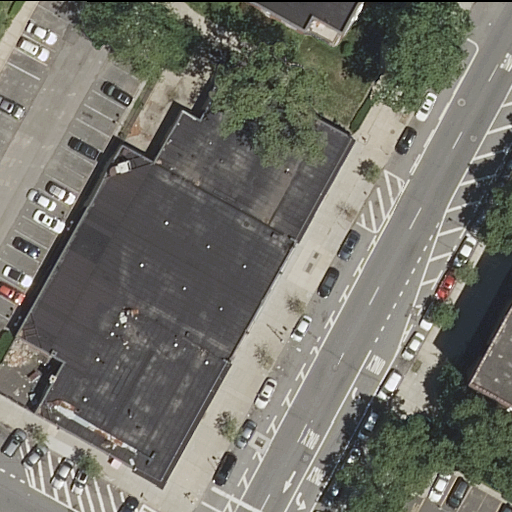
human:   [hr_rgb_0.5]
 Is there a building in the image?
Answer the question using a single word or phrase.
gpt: yes

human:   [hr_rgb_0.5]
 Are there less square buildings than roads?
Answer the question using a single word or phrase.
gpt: yes

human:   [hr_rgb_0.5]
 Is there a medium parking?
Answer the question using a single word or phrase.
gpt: yes

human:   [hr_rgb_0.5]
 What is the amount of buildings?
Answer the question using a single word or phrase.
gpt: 3

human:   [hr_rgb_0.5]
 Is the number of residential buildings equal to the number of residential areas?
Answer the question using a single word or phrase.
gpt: no

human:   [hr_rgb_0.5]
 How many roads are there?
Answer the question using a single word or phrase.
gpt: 4

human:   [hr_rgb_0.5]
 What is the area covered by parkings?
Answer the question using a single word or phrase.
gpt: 1217m2

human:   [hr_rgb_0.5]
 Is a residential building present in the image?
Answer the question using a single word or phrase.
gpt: yes

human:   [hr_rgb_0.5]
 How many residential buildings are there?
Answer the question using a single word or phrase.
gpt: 3

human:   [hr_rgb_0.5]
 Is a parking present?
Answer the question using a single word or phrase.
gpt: yes

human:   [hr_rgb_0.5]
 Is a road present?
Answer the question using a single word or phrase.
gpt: yes

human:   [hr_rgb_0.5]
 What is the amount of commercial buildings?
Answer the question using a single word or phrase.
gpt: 0

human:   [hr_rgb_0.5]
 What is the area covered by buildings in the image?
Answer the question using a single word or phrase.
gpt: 3035m2

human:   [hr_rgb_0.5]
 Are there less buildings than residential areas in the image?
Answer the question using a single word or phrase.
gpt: no

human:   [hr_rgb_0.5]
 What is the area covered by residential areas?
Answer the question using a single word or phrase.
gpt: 11561m2

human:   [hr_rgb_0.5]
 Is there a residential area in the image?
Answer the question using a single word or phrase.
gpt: yes

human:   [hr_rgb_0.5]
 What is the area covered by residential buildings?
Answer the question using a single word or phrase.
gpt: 3035m2

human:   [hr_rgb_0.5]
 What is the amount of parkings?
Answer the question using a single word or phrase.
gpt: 2

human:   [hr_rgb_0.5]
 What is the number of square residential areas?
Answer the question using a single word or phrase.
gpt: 0

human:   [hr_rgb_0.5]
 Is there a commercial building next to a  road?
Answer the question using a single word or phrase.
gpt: no

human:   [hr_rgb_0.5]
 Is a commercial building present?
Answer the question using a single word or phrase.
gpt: no

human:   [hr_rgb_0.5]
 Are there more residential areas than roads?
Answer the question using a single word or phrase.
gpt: no

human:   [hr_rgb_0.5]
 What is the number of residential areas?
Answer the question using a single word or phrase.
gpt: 2

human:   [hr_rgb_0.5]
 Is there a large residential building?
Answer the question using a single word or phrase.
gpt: yes

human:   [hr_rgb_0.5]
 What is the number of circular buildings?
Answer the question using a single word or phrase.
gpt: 0

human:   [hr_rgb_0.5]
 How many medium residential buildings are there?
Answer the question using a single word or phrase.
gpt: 0

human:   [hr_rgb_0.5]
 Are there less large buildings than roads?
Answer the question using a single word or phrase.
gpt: yes

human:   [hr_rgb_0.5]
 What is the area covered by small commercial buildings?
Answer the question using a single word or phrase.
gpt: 0m2

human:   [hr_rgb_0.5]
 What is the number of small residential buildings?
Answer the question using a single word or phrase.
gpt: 2

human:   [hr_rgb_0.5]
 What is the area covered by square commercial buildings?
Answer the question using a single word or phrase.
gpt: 0m2

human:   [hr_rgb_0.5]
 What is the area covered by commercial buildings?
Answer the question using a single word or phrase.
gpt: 0m2

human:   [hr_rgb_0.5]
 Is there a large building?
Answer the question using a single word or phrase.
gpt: yes

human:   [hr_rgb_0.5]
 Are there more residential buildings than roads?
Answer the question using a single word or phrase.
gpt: no

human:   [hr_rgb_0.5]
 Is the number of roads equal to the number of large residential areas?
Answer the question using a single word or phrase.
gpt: no

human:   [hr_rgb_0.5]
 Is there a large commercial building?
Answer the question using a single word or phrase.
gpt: no

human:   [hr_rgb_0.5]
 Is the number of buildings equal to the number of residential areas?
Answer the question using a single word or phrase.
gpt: no

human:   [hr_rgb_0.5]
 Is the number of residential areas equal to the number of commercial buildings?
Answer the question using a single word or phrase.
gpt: no

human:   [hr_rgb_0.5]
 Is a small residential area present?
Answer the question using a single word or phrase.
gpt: no

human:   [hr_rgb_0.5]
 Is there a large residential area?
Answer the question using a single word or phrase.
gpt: yes

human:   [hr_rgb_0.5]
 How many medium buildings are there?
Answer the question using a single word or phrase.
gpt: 0

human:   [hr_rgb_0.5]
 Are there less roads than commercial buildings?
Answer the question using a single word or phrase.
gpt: no

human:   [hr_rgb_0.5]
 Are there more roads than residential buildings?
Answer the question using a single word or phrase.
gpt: yes

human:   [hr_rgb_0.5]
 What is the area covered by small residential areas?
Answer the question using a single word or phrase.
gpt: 0m2

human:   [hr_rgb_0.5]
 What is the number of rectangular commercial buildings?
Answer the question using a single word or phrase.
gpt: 0

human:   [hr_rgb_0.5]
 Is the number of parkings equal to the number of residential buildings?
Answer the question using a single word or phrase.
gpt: no

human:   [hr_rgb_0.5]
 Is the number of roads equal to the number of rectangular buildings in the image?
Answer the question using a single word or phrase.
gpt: no

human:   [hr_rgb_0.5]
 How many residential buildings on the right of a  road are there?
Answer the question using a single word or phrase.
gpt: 2

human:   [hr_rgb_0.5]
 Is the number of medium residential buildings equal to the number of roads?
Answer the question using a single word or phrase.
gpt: no

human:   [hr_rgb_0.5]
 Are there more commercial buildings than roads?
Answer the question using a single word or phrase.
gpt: no

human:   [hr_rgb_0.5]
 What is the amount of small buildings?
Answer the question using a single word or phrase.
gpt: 2

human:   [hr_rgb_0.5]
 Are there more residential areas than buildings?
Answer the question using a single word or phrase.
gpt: no

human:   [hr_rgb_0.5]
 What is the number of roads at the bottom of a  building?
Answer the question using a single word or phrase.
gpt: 2

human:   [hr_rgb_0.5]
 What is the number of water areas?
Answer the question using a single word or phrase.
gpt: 0

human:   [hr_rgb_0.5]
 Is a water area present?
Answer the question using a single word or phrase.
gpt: no

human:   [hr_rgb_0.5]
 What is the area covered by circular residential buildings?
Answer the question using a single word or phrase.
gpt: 0m2

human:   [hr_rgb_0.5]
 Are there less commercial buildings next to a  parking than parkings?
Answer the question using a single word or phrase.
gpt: yes

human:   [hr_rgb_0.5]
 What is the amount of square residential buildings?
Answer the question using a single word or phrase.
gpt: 0

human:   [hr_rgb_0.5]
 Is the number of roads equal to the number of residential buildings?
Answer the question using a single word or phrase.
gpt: no

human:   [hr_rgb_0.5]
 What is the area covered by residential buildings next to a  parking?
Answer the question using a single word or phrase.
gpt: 3035m2

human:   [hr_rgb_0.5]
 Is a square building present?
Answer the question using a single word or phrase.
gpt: no

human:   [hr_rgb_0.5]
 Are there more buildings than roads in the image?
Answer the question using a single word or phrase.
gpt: no

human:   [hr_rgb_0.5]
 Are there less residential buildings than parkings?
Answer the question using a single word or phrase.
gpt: no

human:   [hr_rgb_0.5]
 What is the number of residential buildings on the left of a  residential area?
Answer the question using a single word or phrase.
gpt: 3

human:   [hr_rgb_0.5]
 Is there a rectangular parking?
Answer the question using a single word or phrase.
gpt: yes